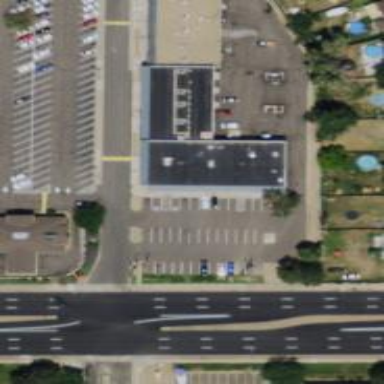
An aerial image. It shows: Parking space.